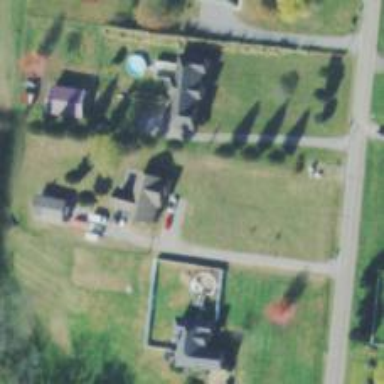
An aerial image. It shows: Driveway.